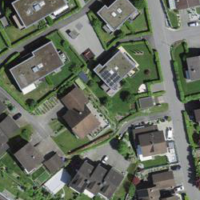
EUNIS habitat code: 54
Species observed at this site:
Cydonia oblonga